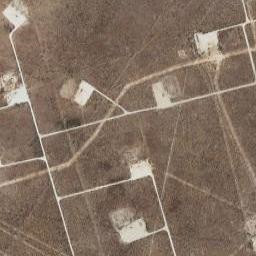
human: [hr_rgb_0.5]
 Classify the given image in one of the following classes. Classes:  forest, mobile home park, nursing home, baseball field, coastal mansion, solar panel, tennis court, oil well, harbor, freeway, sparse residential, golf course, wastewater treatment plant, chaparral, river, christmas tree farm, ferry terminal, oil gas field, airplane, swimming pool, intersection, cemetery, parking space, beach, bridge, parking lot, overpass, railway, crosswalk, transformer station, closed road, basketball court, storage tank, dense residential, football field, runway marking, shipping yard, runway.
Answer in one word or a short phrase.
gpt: oil gas field